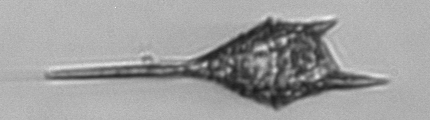
Label: Tripos_lineatus